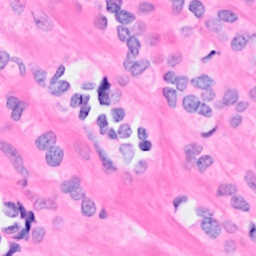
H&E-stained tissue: Breast